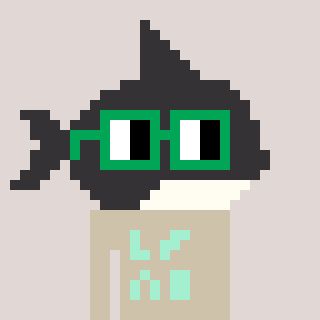
a pixel art character with square green glasses, a orca-shaped head and a bege-colored body on a warm background